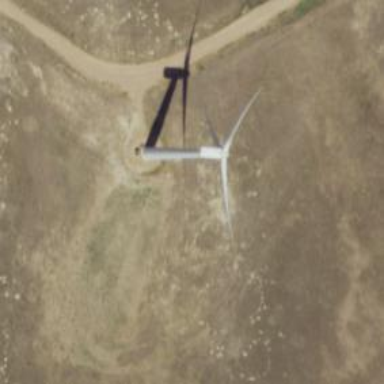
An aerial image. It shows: Wind generator with horizontal axis. The generator is wind turbine.